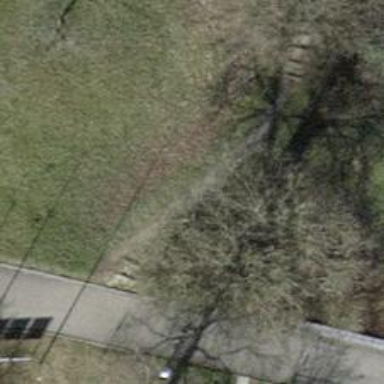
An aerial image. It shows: Set of steps on the road.